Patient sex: M
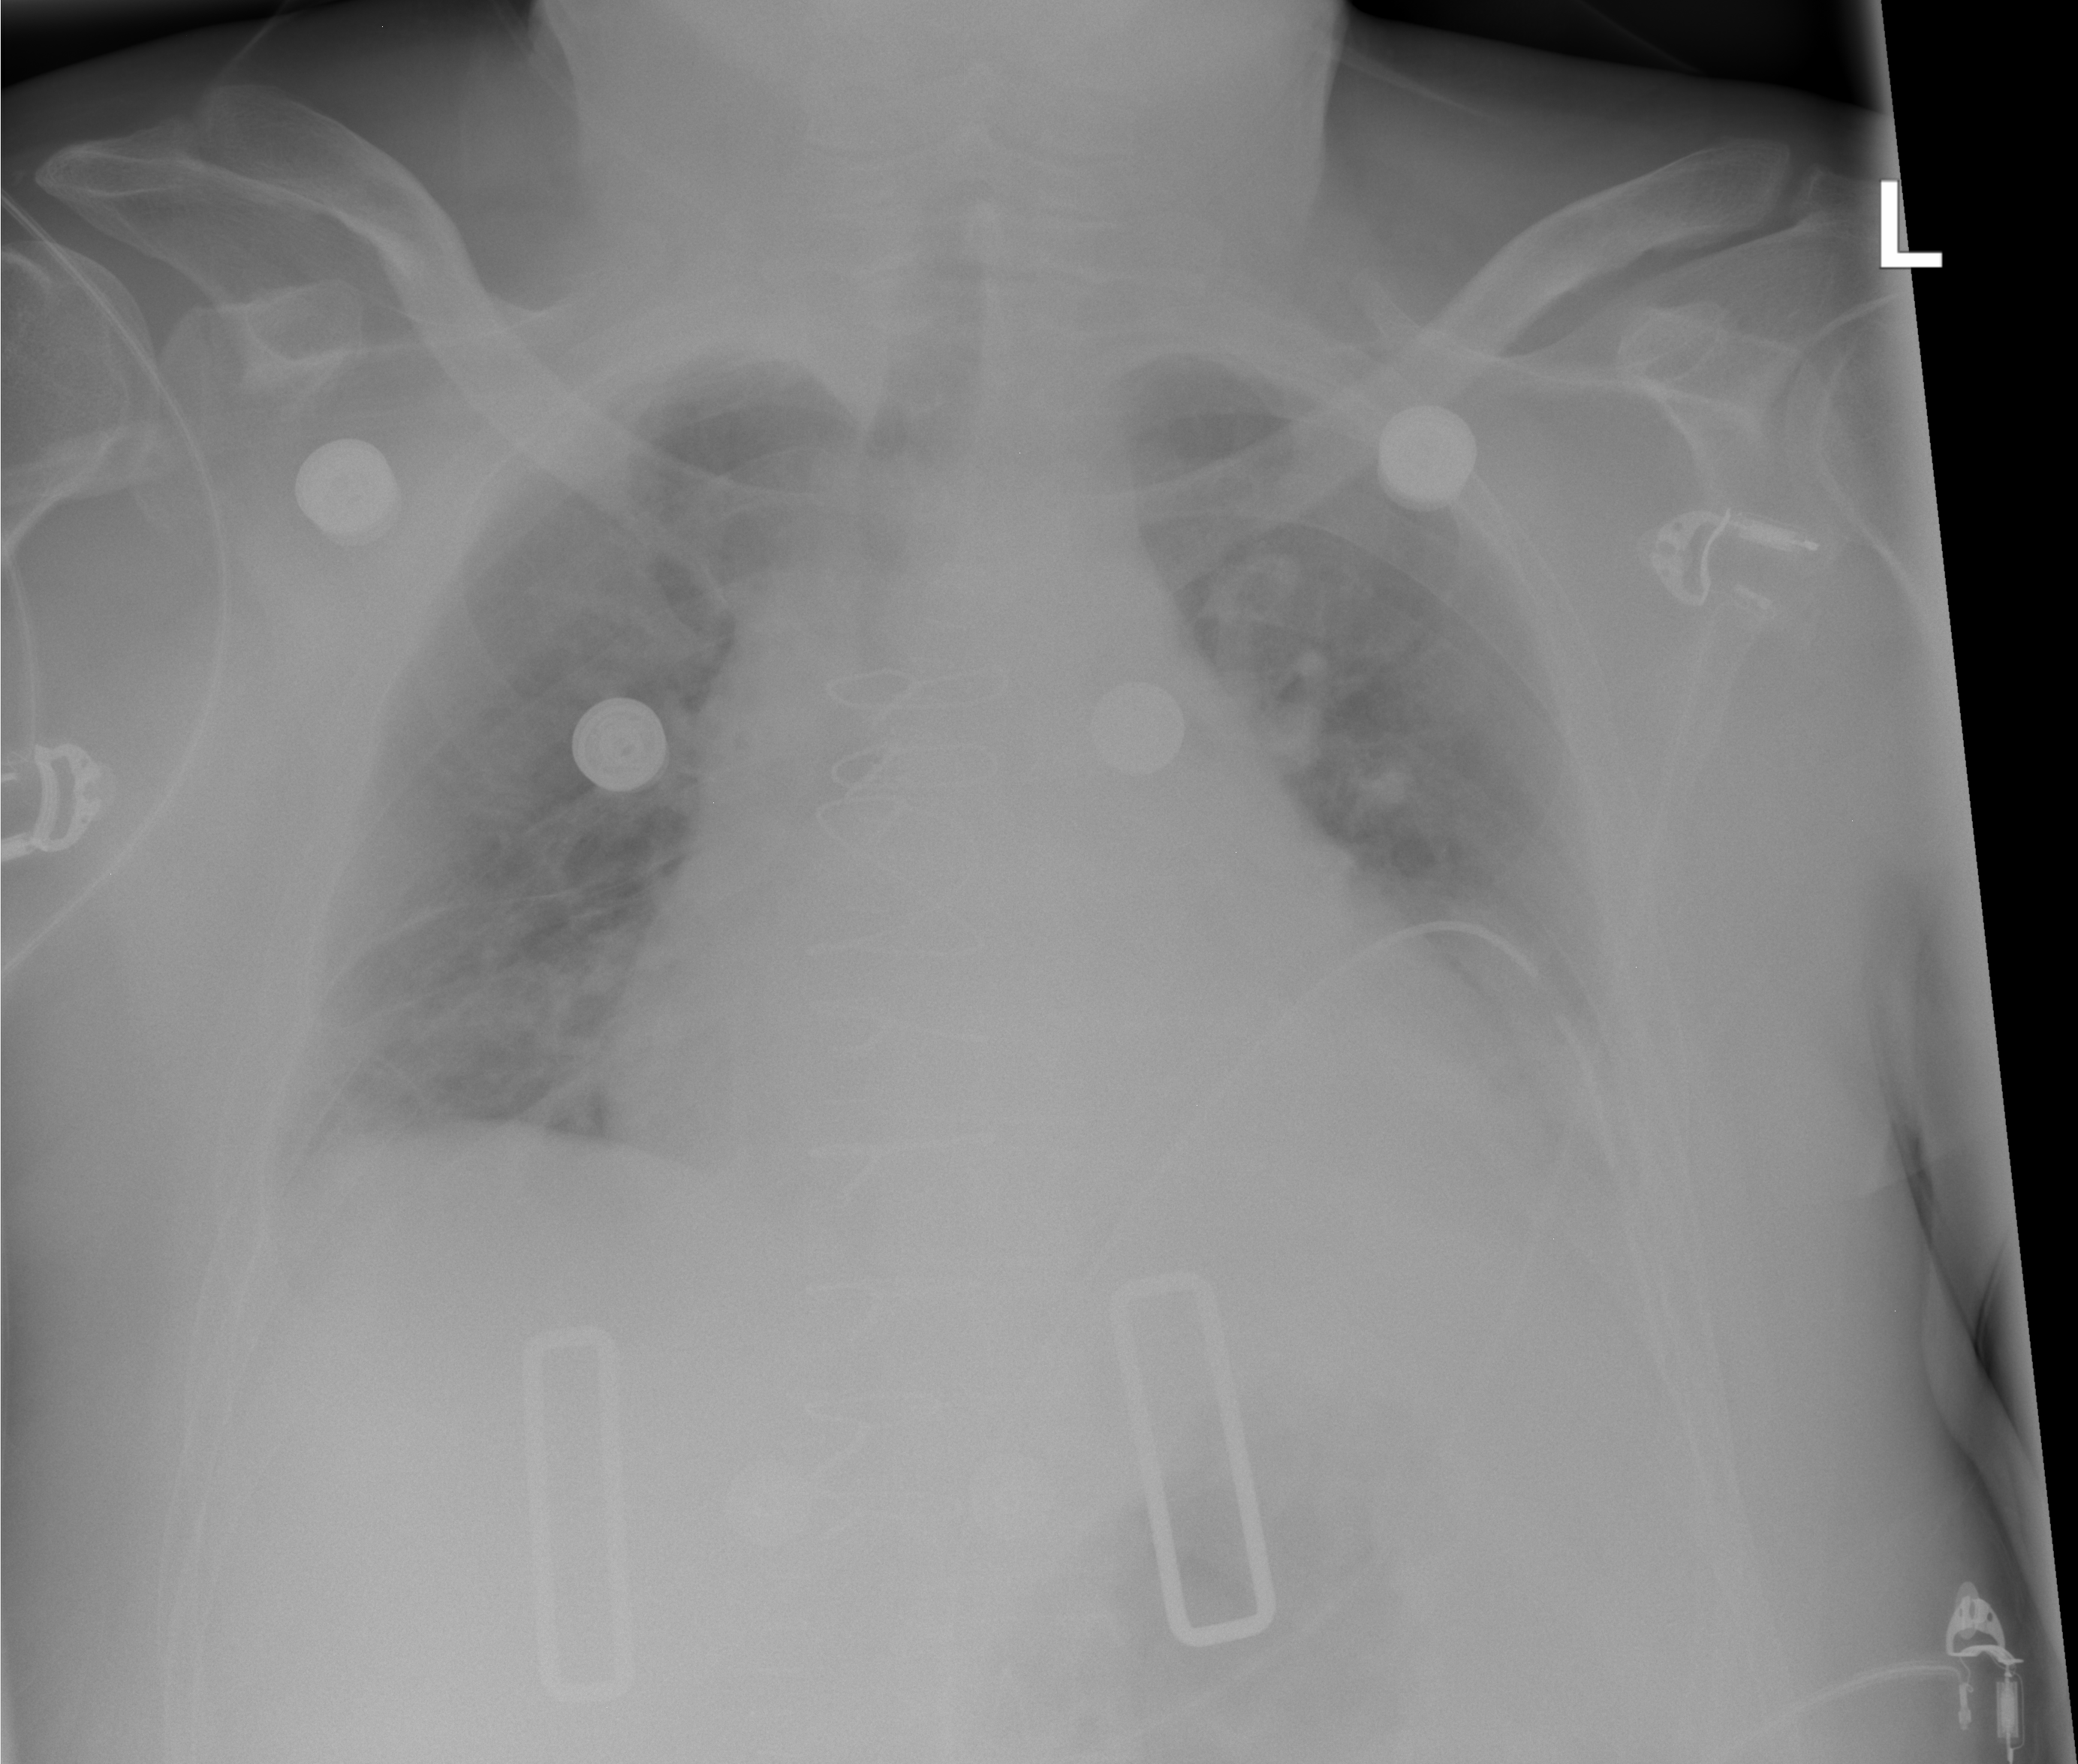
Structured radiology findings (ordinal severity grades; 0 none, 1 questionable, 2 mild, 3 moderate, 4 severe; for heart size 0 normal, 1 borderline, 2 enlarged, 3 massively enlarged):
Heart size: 2
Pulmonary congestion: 1
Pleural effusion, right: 0
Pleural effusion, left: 2
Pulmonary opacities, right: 0
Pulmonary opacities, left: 0
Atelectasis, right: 1
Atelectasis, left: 2